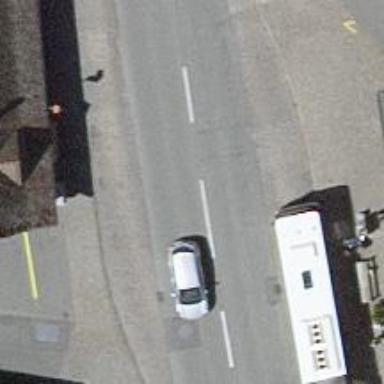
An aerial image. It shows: Public transport stop position.